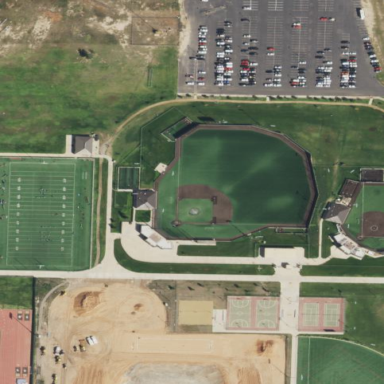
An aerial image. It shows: Baseball pitch for leisure and sports activities.